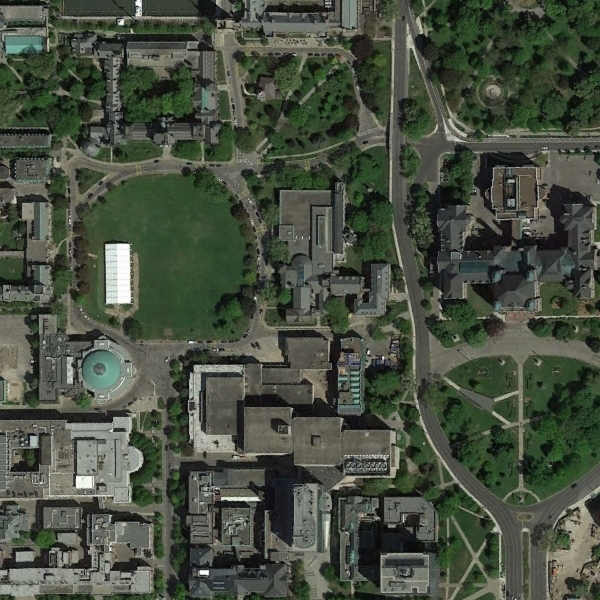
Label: School